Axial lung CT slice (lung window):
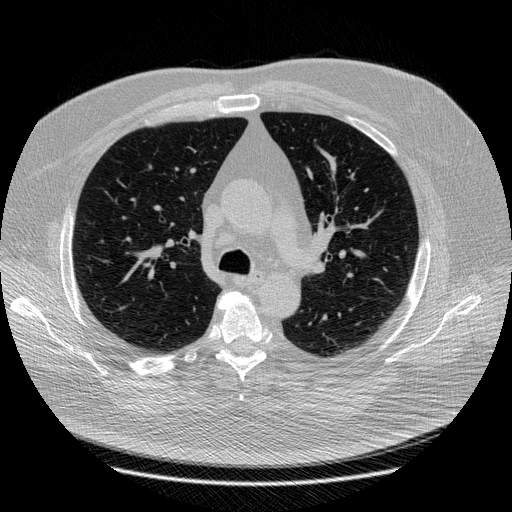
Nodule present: no